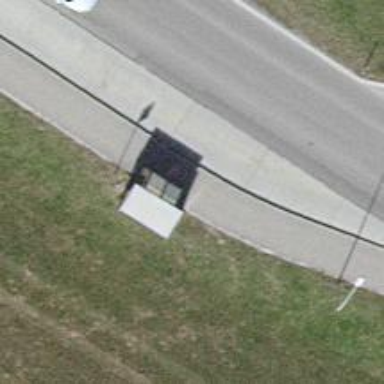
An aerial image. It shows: Platform with shelter for public transport.